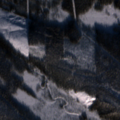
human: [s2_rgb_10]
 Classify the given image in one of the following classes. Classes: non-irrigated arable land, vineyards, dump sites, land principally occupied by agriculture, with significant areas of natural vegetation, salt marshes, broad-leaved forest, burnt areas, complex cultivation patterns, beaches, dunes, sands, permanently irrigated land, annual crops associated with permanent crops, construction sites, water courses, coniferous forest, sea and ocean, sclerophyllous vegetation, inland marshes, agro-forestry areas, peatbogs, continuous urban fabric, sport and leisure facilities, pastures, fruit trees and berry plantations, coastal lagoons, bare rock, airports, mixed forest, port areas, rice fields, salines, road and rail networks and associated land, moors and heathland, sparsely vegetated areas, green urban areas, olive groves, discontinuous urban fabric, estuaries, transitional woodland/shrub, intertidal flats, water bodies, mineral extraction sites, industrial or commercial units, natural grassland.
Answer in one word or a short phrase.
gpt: coniferous forest